Question: I am quite new to Power BI and now facing a problem, illustrated below.
Here

'''
**DATA**
LEVEL | PROJECT NAME| BUDGET_TYPE | BUDGET_CODE | BUDGET_AMOUNT
1 xxxx A <PHONE> 4,800,000
1 xxxx A <PHONE> 4,300,000
1 xxxx A <PHONE> 900,000
1 A <PHONE> 1,300,000
1 A <PHONE> 4,780,000
1 A <PHONE> 3,900,000
1 A <PHONE> 3,900,000
1 A <PHONE> 200,000
1 A <PHONE> 1,028,165
1 A <PHONE> 1,028,165
1 B <PHONE> 83,000,000
1 B <PHONE> 83,000,000
1 B <PHONE> 28,200,000
1 B <PHONE> 15,000,000
1 B <PHONE> 4,800,000
1 B <PHONE> 7,000,000
1 B <PHONE> 7,000,000
'''
'''
PIVOT TABLE from Excel
Row Labels | Max of BUDGET_AMOUNT
LEVEL: 1 83,000,000
TYPE:A 4,800,000
<PHONE> 4,800,000
<PHONE> 4,300,000
<PHONE> 1,300,000
<PHONE> 4,780,000
<PHONE> 3,900,000
<PHONE> 200,000
<PHONE> 1,028,165 **20,308,165**
TYPE:B 83,000,000
<PHONE> 83,000,000
<PHONE> 83,000,000
<PHONE> 15,000,000
<PHONE> 4,800,000
<PHONE> 7,000,000 **192,800,000**
Grand Total 83,000,000
'''
I have raw data and PIVOT TABLE, respectively. What I want is to find MAX amount of each CODE first.
Then, SUM those MAX values only with distinct CODE.
I have attached the PIVOT TABLE for simplifying my problem. What I really want at the end is the SUM amount which is
'''
LEVEL 1
TYPE A: 20,308,165
TYPE B: 192,800,000
'''
Is there any way I can do that? Please help. Thanks!
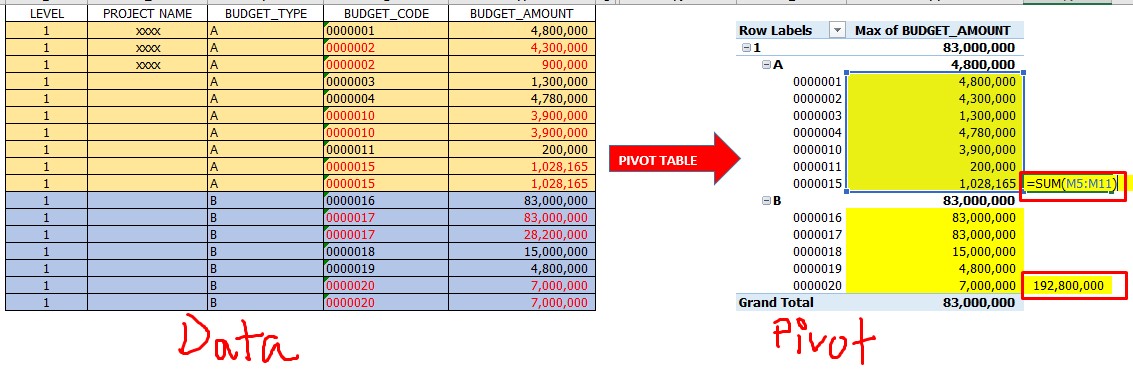
Answer: You can do a measure that summarizes the different codes, calculates the max for each code, and sums up this table row-by-row:
'''
Sum :=
VAR _tbl =
SUMMARIZE (
'Table' ,
'Table'[Level] ,
'Table'[Budget Code] ,
"Max Budget" , CALCULATE ( MAX ( 'Table'[Budget] ) )
)
RETURN
SUMX ( _tbl , [Max Budget] )
'''
See minimal data example here:
<URL>